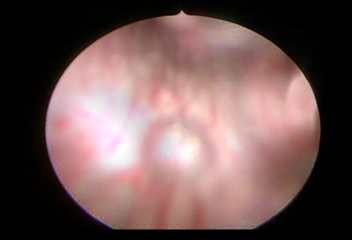
Modality: WLC
Class: Normal mucosa
Bladder cancer association: No